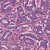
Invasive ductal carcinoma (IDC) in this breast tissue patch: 1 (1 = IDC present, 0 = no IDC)